Brain MRI, t2w sequence, axial 2D slice.
Patient: age 34, sex M, weight 95 kg, height 1.95 m
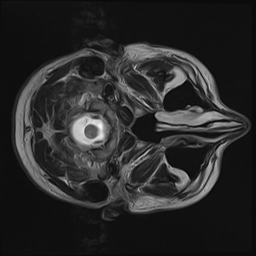